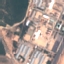
Land use / land cover: Industrial